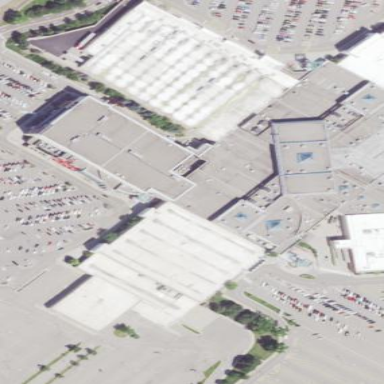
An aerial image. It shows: Mall building.